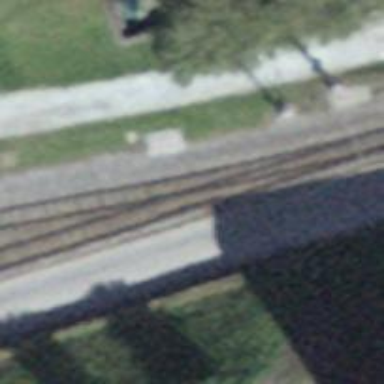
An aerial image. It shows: Narrow-gauge railway track with one electrified contact line.